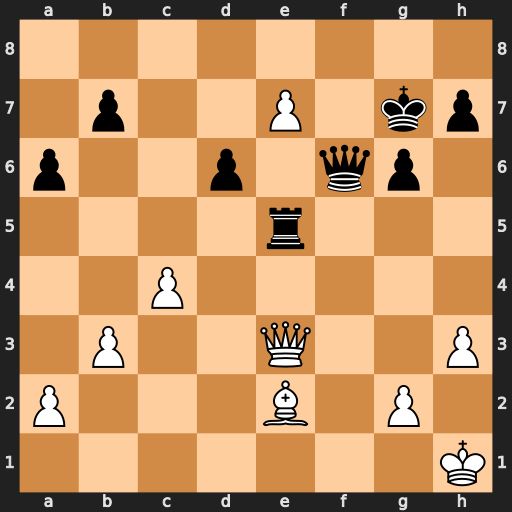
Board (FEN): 8/1p2P1kp/p2p1qp1/4r3/2P5/1P2Q2P/P3B1P1/7K
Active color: w
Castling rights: -
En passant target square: -
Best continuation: e8=Q Rxe3 Qxe3